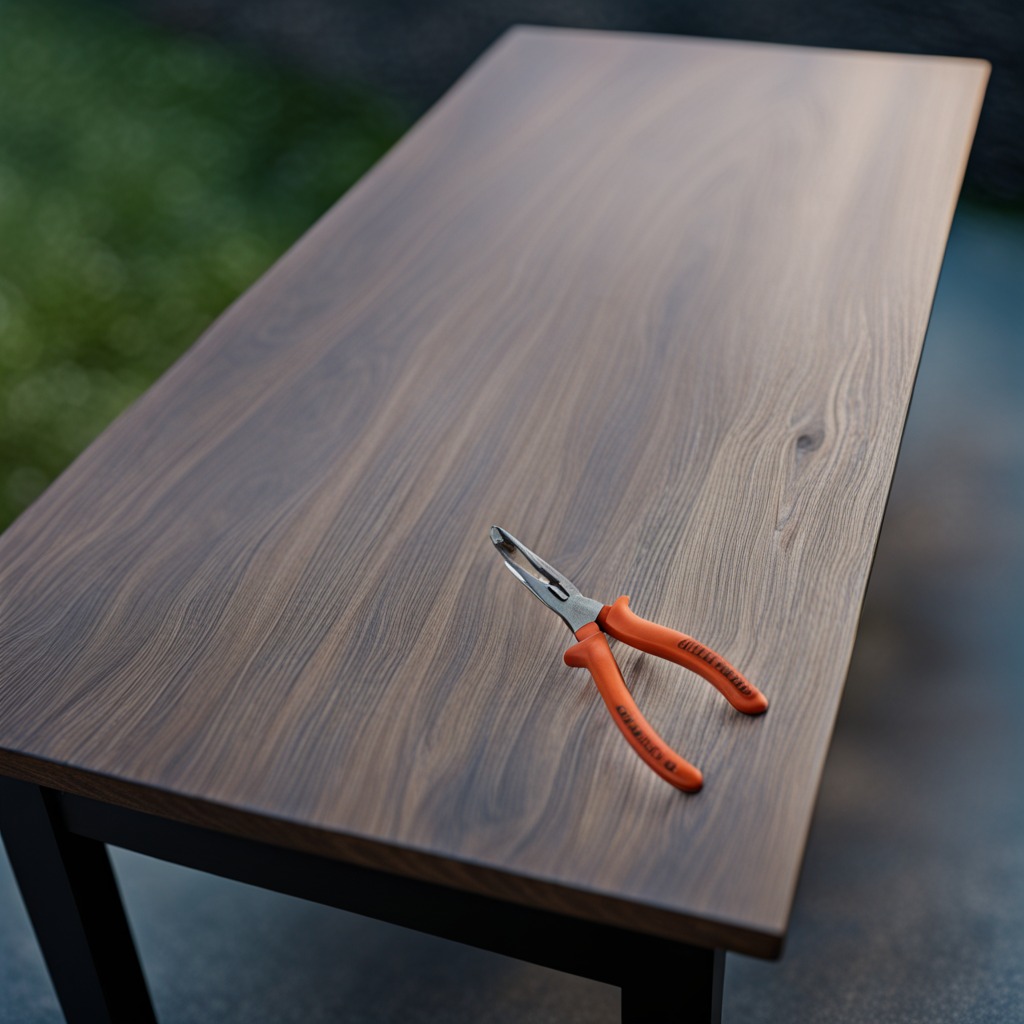
A plier is lying on a table in a small garage at twilight.